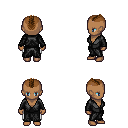
a pixel art fantasy rpg character, female body template, human, dark skin, gray robe, white pants, brown short mohawk hairstyle, four views (front, back, left, right), 2x2 character sprite sheet, small pixel art, hard edges, no anti-aliasing